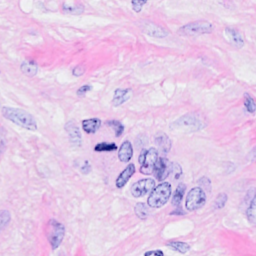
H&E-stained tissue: Breast